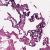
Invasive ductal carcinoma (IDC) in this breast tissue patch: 0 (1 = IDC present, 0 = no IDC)